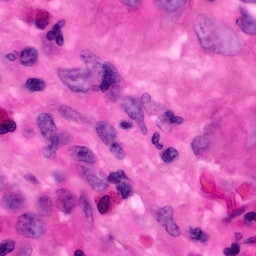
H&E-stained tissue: Pancreatic